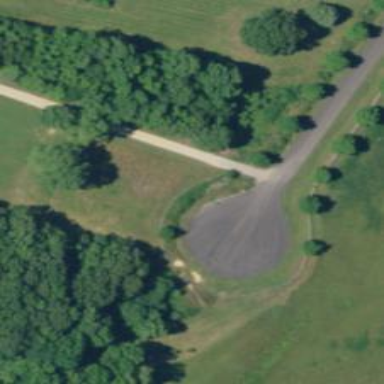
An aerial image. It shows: Turning circle on the road.